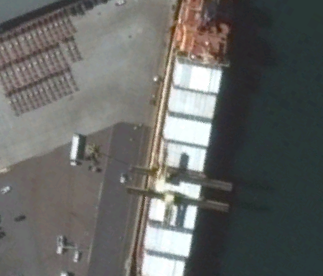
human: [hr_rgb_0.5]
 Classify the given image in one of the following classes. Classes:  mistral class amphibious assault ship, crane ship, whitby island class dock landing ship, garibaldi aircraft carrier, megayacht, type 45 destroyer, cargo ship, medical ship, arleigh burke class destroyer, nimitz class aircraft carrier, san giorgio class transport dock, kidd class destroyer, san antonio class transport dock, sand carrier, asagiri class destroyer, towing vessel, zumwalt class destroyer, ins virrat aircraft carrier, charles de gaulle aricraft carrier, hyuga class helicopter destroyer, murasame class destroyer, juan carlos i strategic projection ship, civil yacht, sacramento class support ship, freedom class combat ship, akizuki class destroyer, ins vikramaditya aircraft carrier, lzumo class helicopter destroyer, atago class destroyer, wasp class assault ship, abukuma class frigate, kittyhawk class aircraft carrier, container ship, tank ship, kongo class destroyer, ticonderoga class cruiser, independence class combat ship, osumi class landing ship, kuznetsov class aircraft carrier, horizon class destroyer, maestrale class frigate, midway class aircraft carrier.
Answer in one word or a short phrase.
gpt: Container ship